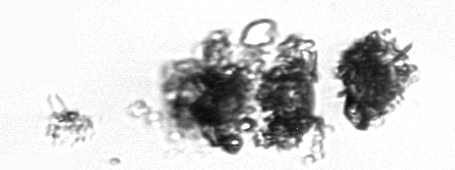
Label: Thalassiosira_TAG_external_detritus